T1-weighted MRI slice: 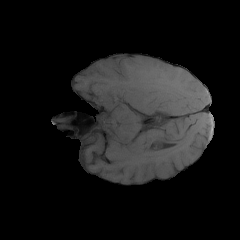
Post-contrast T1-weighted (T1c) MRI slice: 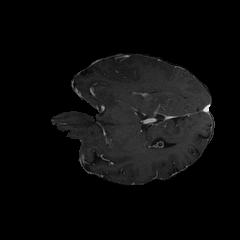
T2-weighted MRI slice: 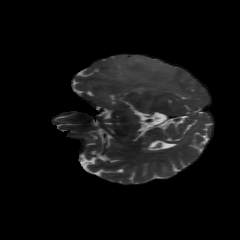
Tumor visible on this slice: yes